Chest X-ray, AP view. Patient: 45 years old, sex M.
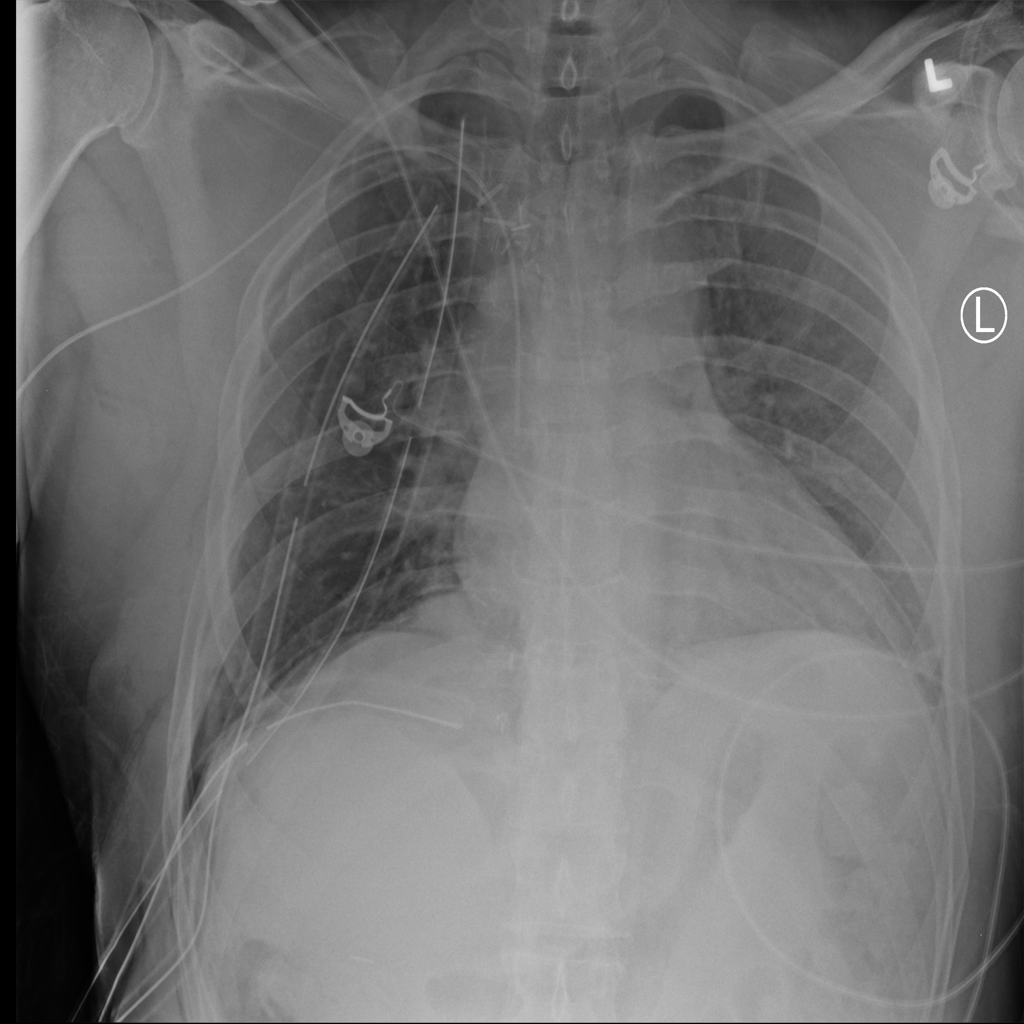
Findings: Pneumothorax